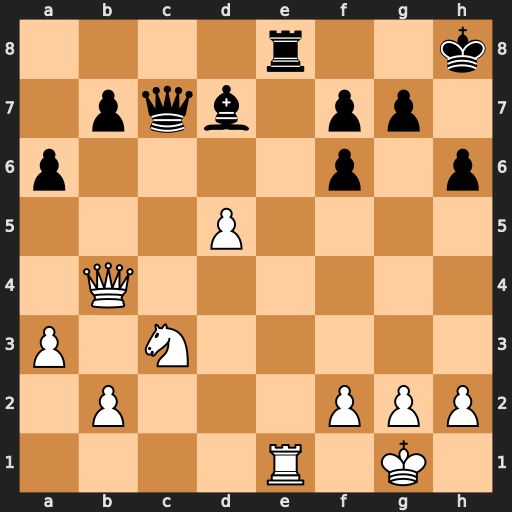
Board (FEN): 4r2k/1pqb1pp1/p4p1p/3P4/1Q6/P1N5/1P3PPP/4R1K1
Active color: w
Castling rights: -
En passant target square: -
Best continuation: Rxe8+ Bxe8 Qf8+